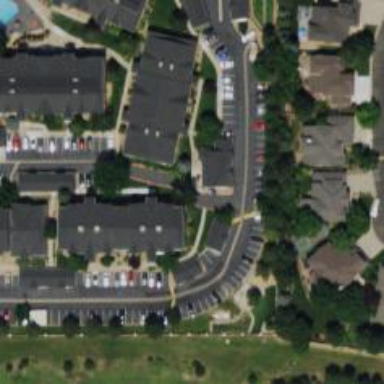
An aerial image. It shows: Living street.